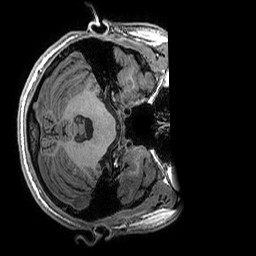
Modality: T1w
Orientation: axial
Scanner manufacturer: ge
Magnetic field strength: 3 T
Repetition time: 0.008156 s
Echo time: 0.00318 s